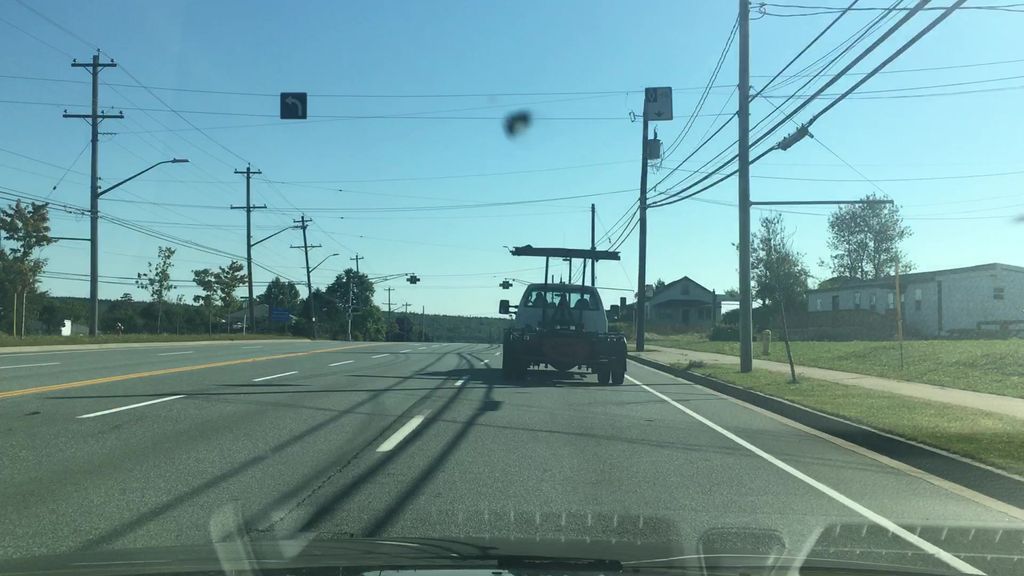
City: halifax